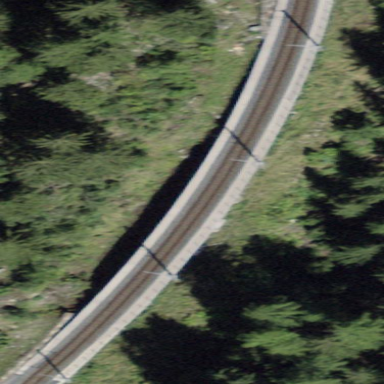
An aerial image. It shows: Man-made bridge.